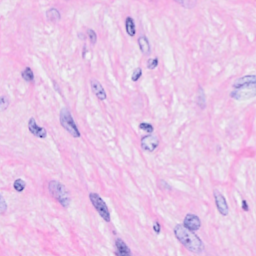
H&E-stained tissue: Breast